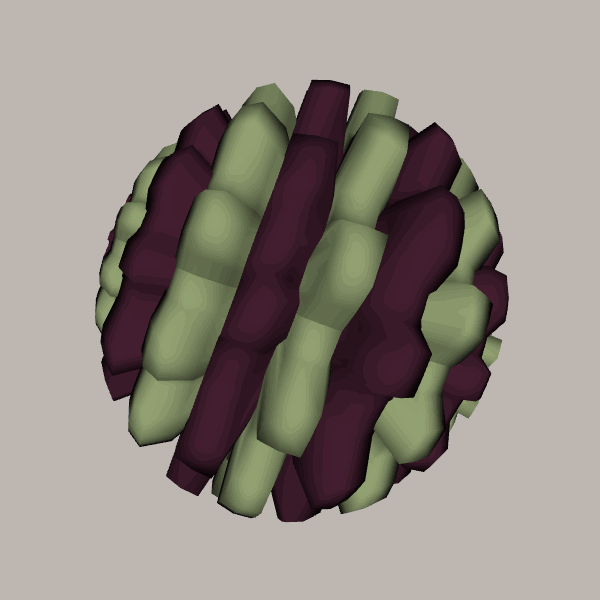
Background: light